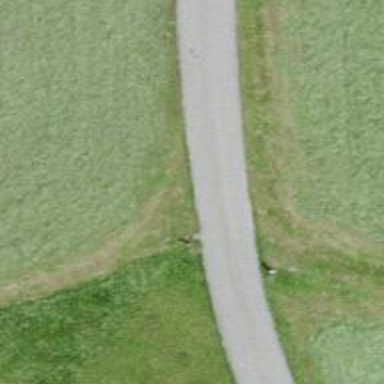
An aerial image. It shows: Unclassified road with paved surface. The road has grade1 tracktype.